Interaction volume radius: 5 \u00c5
Interaction volume height: 30 \u00c5
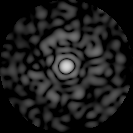
Disorder parameter: 0.8451